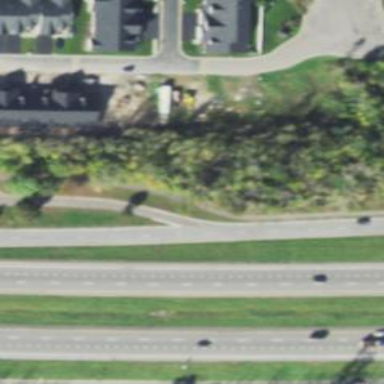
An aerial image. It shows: Tertiary road with frontage road.